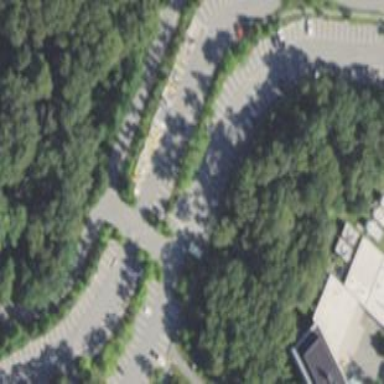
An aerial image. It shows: Parking area with surface.